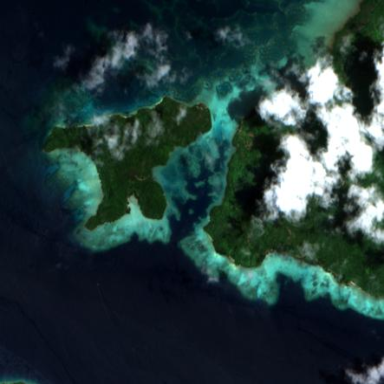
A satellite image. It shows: Island with natural coastline.